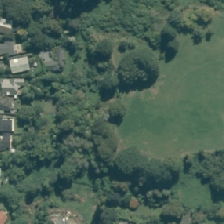
Land cover: broadleaved_indigenous_hardwood